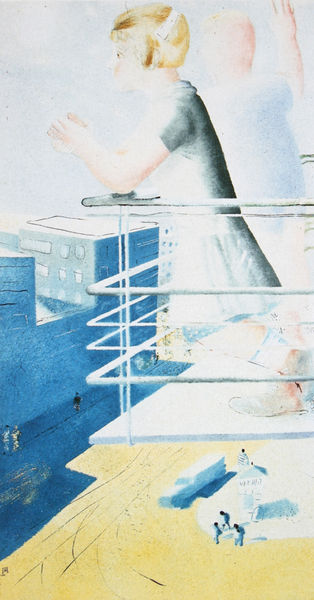
Titel: Auf dem Balkon
Künstler: Jurij Pimenow
Standort: Köln
Institution: Museum Ludwig
Schlagwörter: blau, himmel, mann, schatten, weiß, aquarell, frauen, gelb, menschen, mädchen, stadt, bewegung, fenster, frau, frisur, geste, haar, hell, kleid, licht, ohr, profil, schwarz, strasse, türkis, ausblick, dach, gebäude, haus, blond, architektur, arme, inkarnat, stehen, öl, spiegelung, brüstung, kind, personen, haarreif, rosa, hellblau, aussicht, balkon, terrasse, schlagschatten, fassade, fassaden, passanten, zwei, moderne, einschnitt, grafik, graphik, siebdruck, platz, haarband, auto, metall, geländer, junge, aufstützen, striche, eisen, höhe, bürgersteig, druck, gehweg, bauhaus, stäbe, sonnenschein, reif, geschosse, schienen, fesnter, winken, hochhäuser, bus, wolkenkratzer, oskar schlemmer, schlemmer, balkonecke, neorealistisch, strassenseite